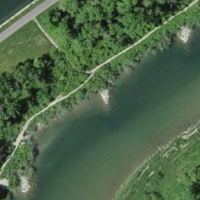
EUNIS habitat code: 15
Species observed at this site:
Salix alba
Populus nigra
Cirsium arvense
Clematis vitalba
Equisetum palustre